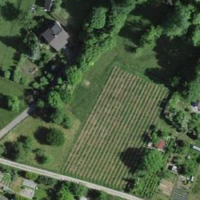
EUNIS habitat code: 25
Species observed at this site:
Euphorbia lathyris